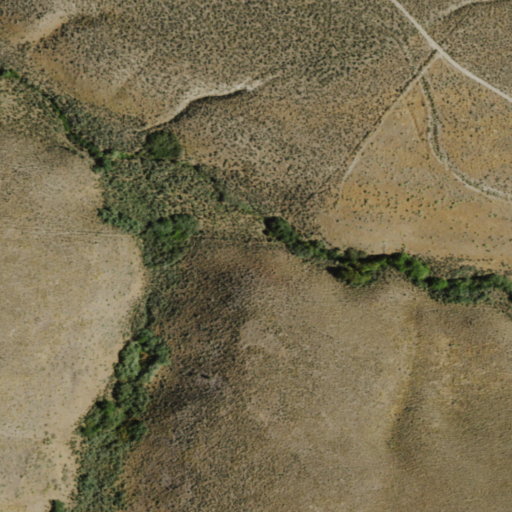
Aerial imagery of valley in Nevada named South Garden Canyon containing shrub, grassland, and evergreen forest